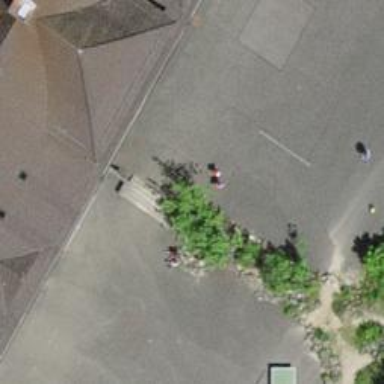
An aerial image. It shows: Set of steps on the road.